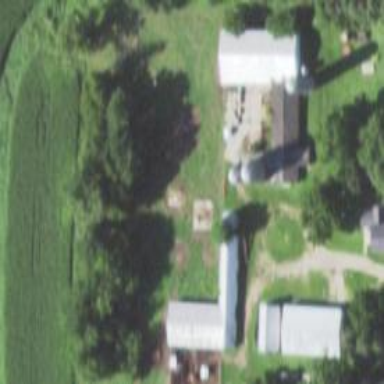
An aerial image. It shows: Silo.